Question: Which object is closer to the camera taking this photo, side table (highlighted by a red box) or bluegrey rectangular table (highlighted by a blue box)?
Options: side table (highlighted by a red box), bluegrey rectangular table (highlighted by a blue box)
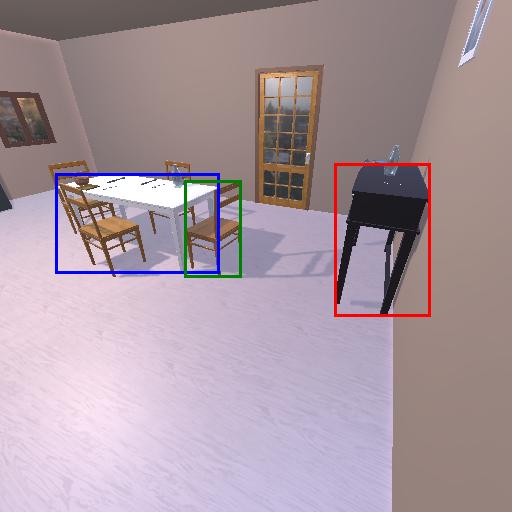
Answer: side table (highlighted by a red box)